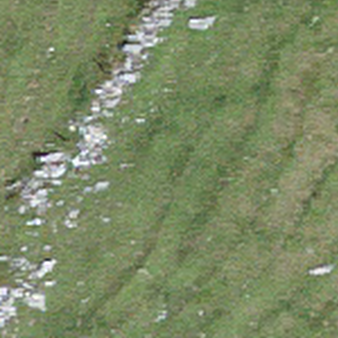
Label: other